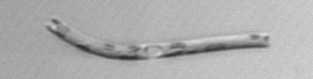
Label: Eucampia_morphytype1